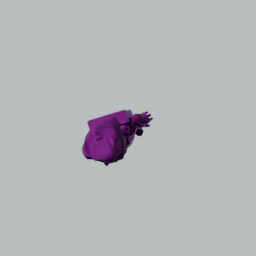
Label: people